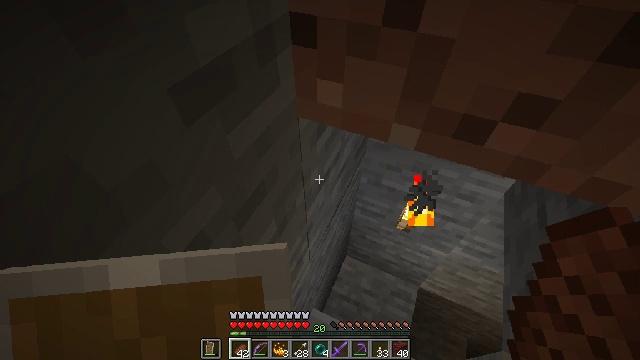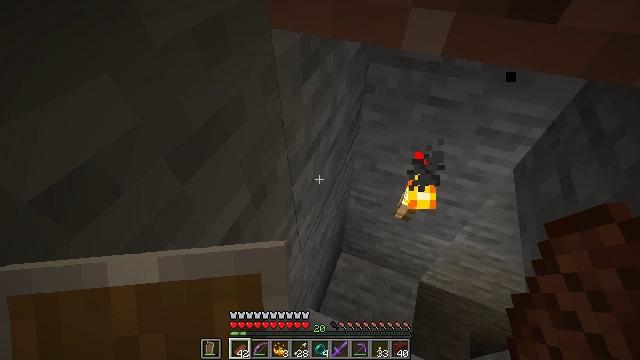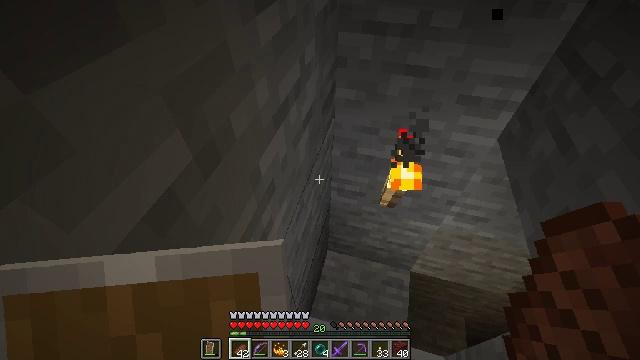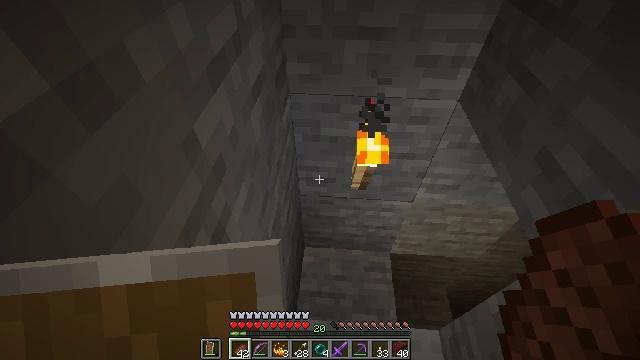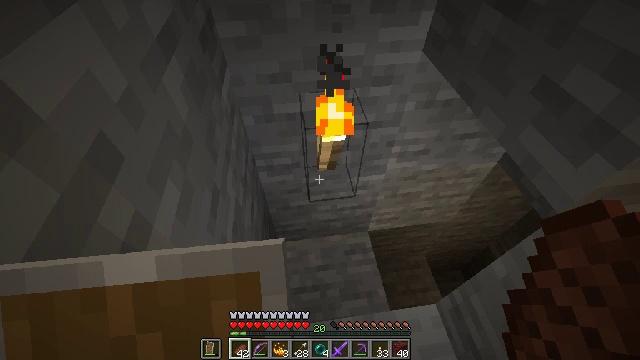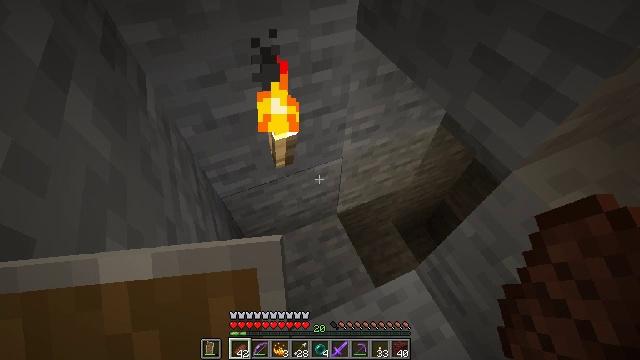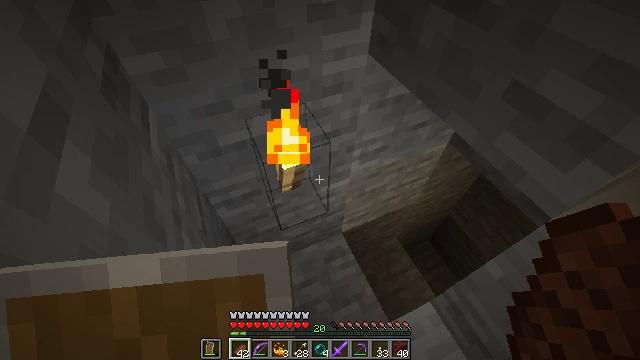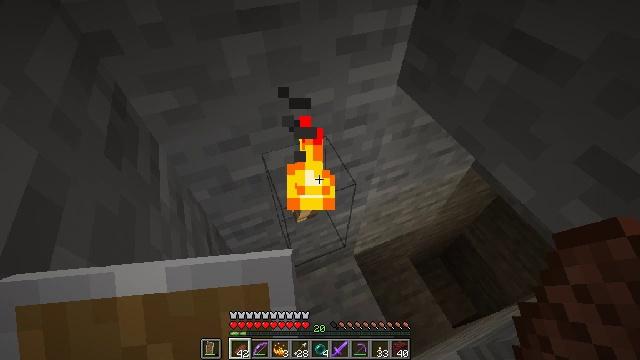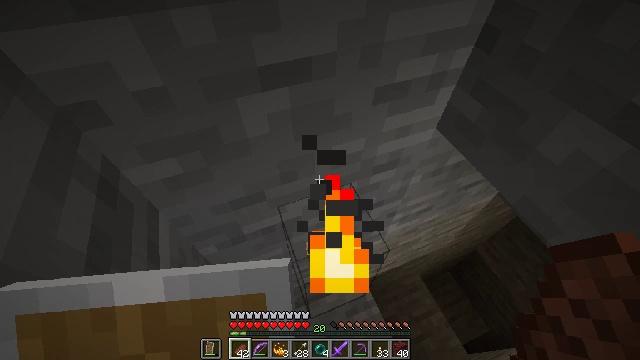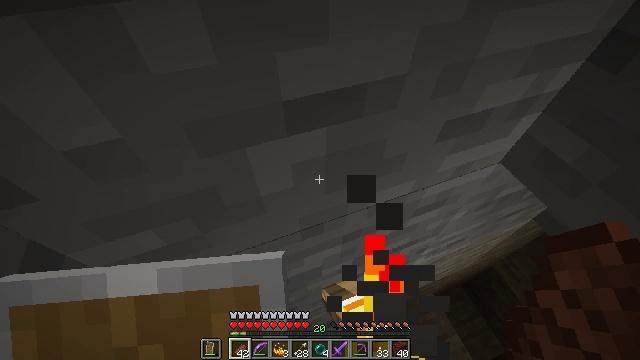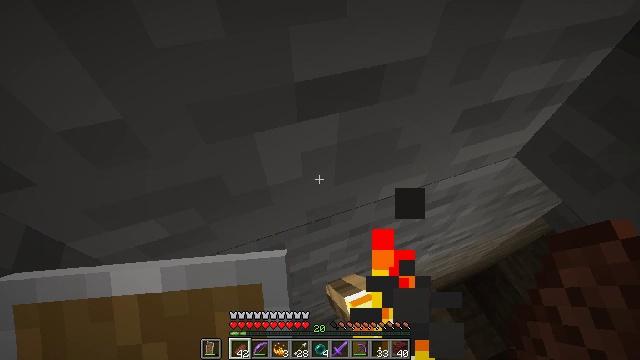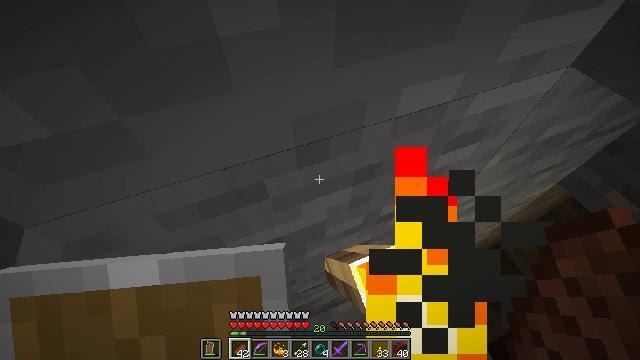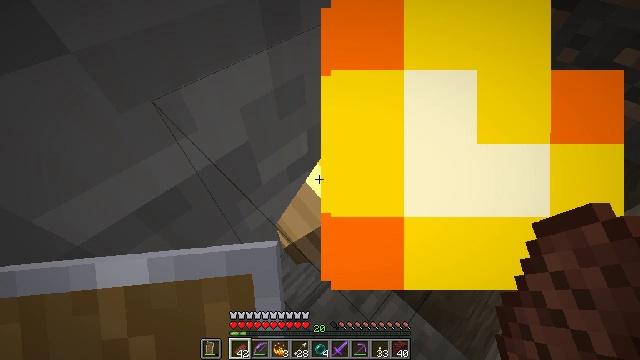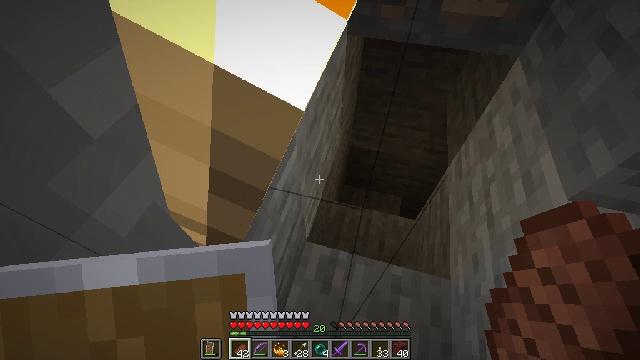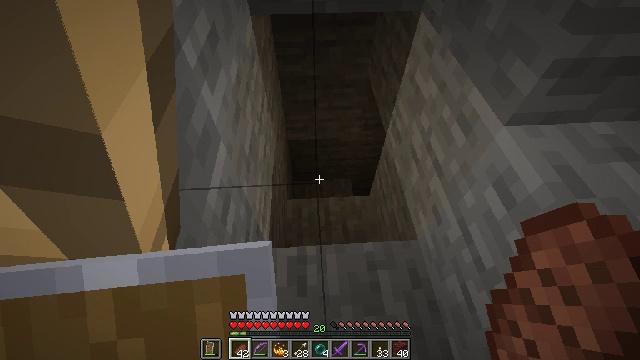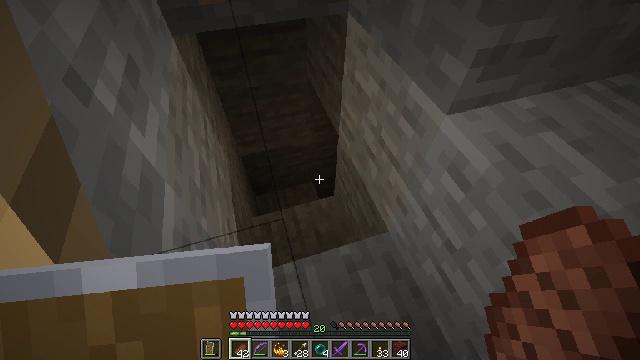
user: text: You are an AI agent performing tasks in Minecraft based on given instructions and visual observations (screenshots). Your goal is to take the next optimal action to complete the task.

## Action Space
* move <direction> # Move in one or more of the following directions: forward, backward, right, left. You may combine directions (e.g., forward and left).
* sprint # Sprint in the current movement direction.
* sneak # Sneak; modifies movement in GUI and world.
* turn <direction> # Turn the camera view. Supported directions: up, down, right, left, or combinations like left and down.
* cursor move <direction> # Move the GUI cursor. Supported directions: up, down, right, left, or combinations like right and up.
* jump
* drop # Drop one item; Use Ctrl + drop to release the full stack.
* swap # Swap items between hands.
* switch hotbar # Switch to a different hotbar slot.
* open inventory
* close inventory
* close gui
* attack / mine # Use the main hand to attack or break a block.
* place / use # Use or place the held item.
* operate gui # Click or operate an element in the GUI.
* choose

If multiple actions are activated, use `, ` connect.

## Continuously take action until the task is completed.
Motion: motion action
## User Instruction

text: Craft an ender eye.
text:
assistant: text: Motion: move forward and move left, turn right
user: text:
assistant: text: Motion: move forward and move left, turn right and up
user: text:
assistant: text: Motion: move forward and move left, turn right
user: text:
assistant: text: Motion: move forward and move left, turn right and down
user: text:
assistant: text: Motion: move forward and move left, turn right and down
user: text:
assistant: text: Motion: move forward and move left, turn up
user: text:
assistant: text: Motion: move forward and move left, turn left
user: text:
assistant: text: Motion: move forward and move left
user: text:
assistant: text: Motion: move forward and move left
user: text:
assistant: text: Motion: move forward and move left, turn left and down
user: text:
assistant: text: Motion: move forward and move left, turn right and down
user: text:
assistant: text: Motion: move forward and move left, turn right and up
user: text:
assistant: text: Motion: move forward and move left, turn right
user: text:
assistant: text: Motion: move forward and move left, turn right
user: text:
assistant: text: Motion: move forward and move left, turn right
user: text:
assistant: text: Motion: move forward and move left, turn left and up
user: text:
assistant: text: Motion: move forward and move left, turn left and up
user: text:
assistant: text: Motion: move forward and move left, turn right
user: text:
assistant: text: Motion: move forward and move left, turn right
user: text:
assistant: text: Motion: move forward and move left
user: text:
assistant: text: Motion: move forward and move left
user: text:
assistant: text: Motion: move forward and move left, turn right and down
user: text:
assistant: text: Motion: move forward and move left, turn right
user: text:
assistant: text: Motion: move forward and move left, turn right
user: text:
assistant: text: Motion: move forward and move left, turn right
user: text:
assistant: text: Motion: move forward and move left, turn right
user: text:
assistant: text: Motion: move forward and move left, turn right
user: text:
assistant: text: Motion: move forward and move left, turn right
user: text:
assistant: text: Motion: move forward and move left, turn right
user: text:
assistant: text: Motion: move forward and move left, turn right